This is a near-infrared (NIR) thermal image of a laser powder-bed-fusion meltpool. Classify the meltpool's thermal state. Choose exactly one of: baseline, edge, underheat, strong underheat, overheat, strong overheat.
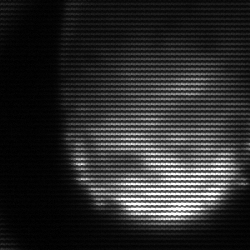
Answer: edge